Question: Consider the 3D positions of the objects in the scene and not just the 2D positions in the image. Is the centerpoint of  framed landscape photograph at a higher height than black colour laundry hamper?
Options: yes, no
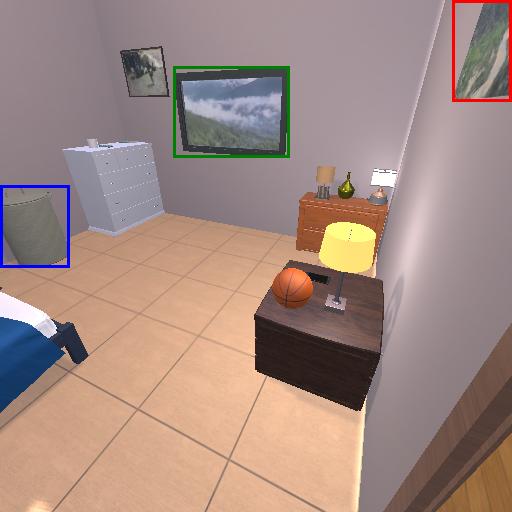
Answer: yes